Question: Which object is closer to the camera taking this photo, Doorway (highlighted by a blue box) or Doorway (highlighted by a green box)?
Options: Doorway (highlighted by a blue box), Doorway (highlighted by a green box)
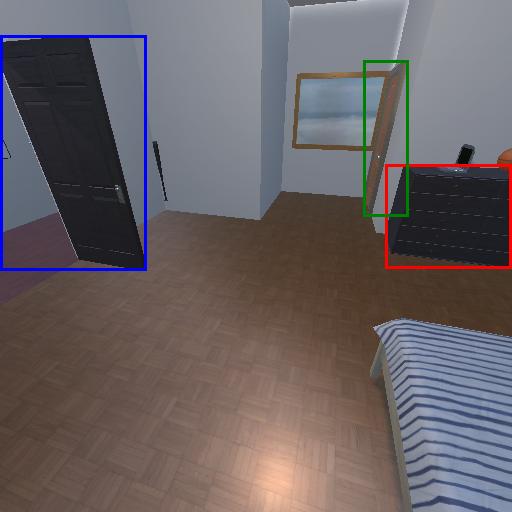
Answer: Doorway (highlighted by a blue box)